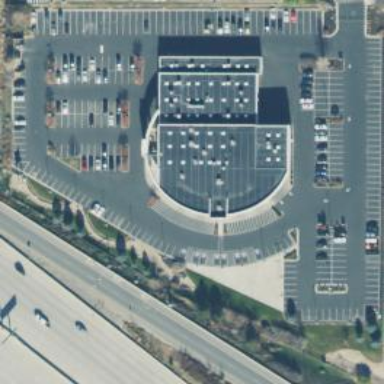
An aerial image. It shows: Retail area.